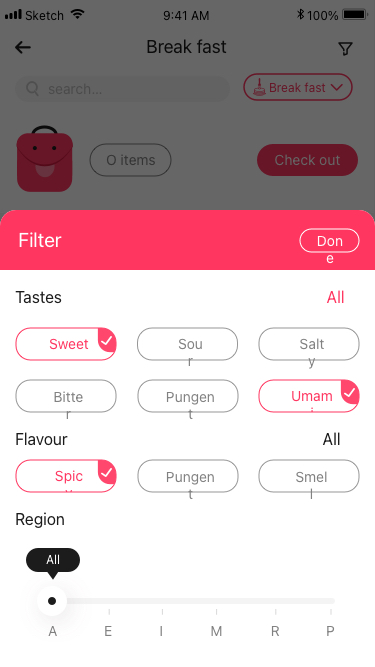
Text in this UI design:
search…
Break fast
Pull up the card add food to a bag
Check out
O items
Chicken hut
Creamed eggs on toast
Sour
Creamed eggs on toast
$10.00
Region
Filter
Done
Flavour
All
Spicy
Pungent
Smell
Tastes
All
Sour
Salty
Sweet
Bitter
Pungent
Umami
A
E
I
M
R
P
All